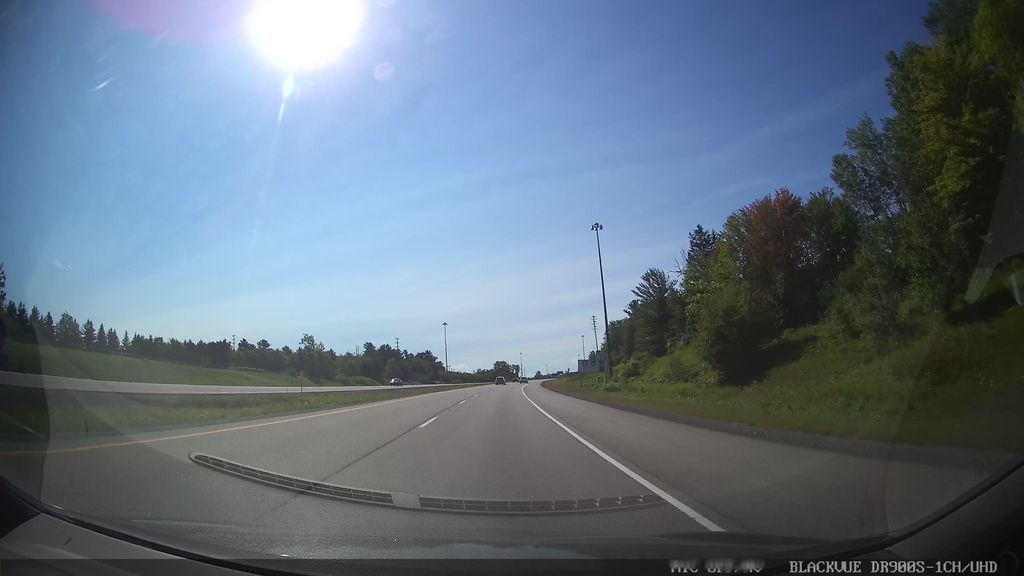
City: ottawa-gatineau